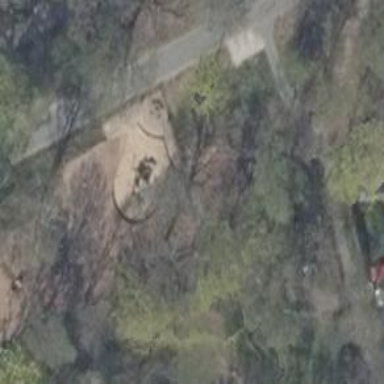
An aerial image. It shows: Playground with sand pulley.